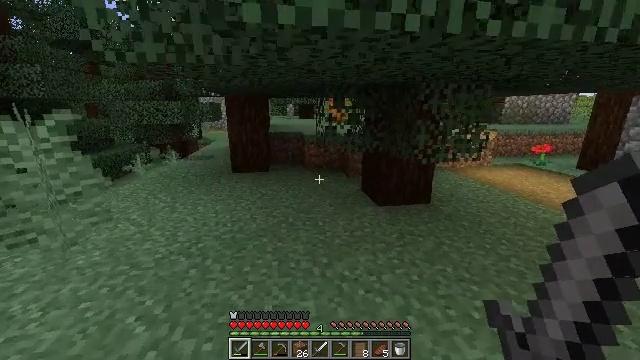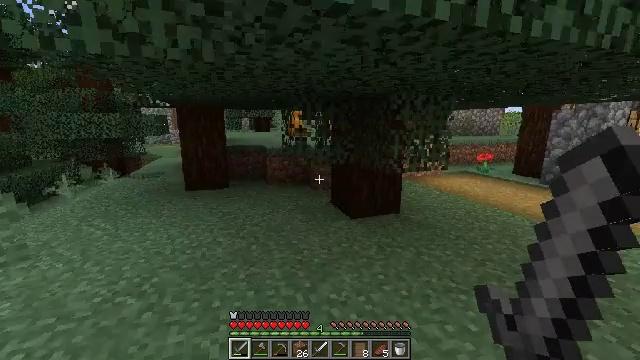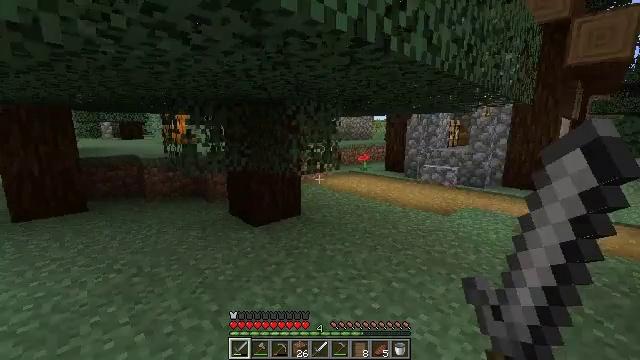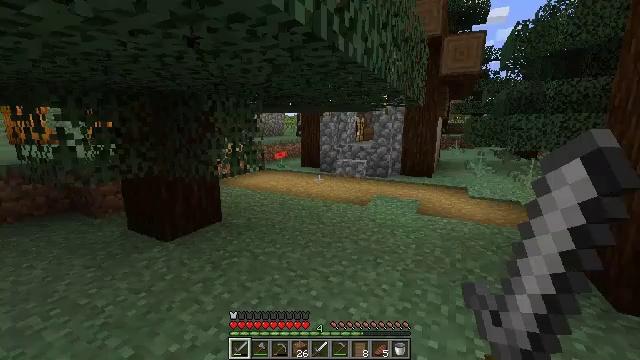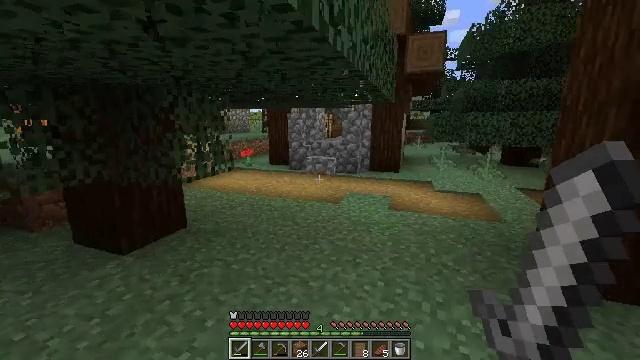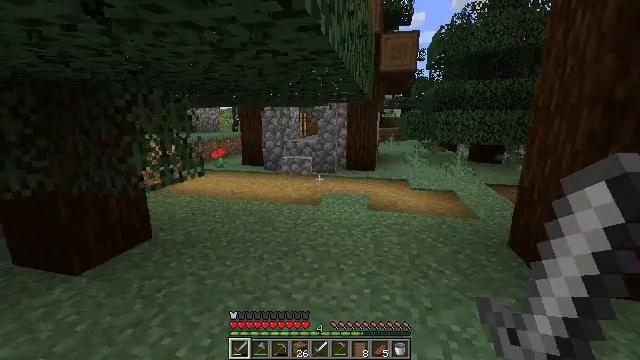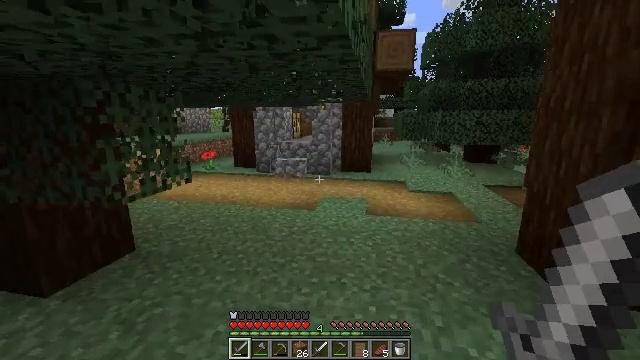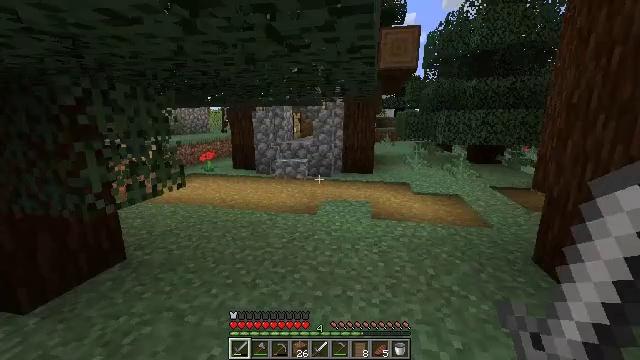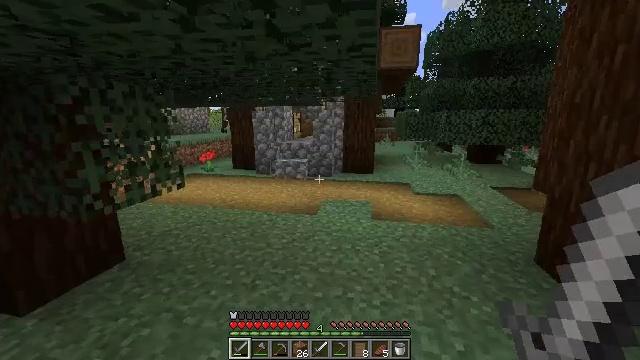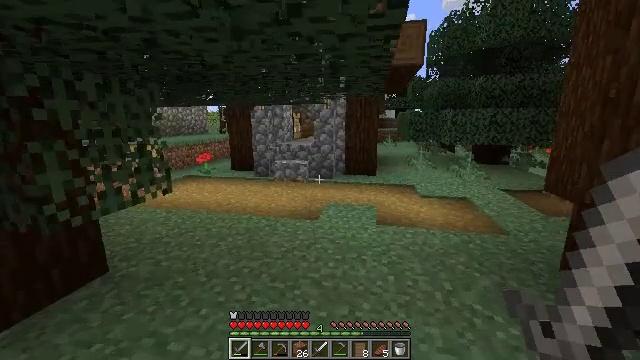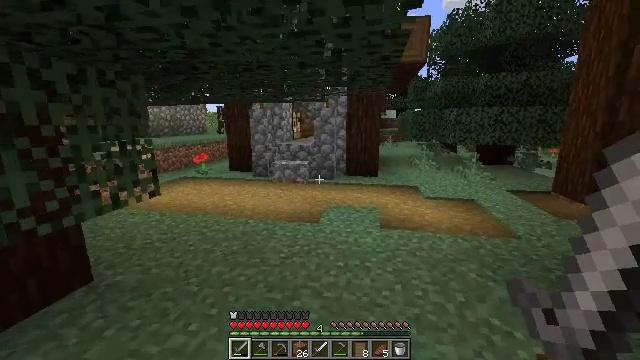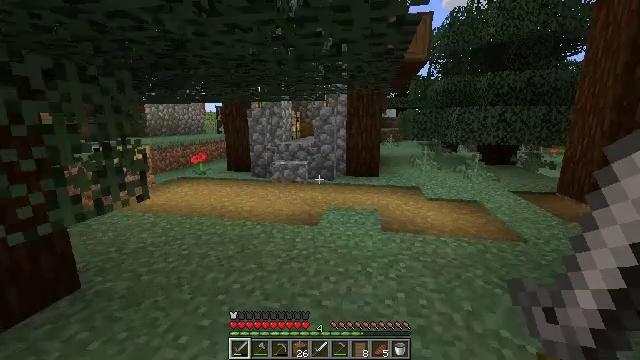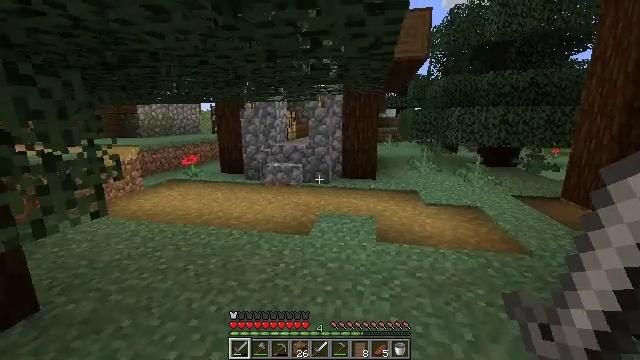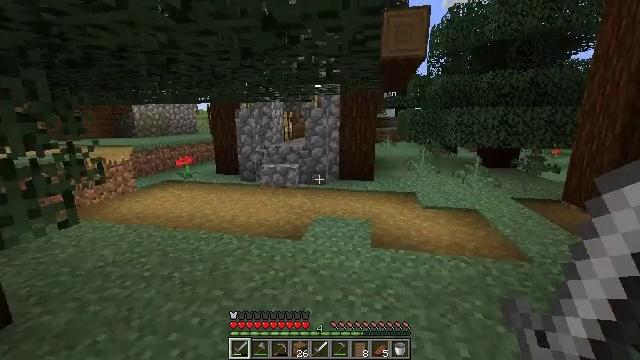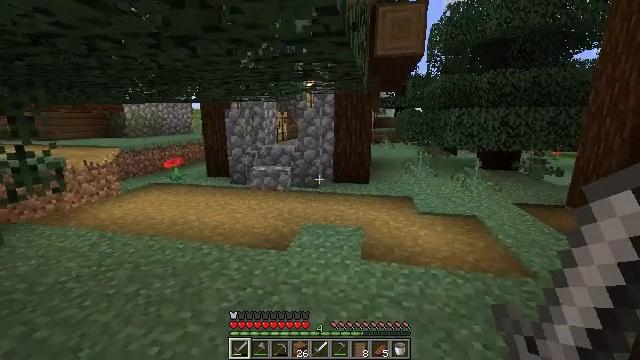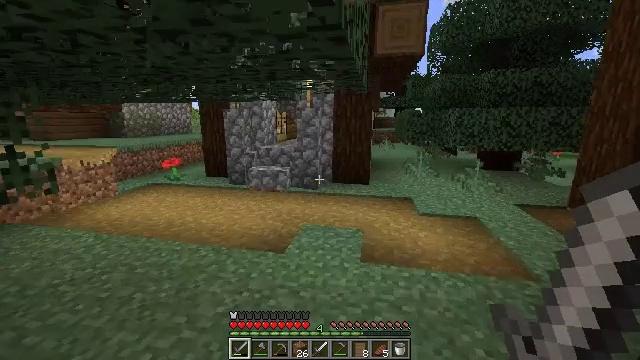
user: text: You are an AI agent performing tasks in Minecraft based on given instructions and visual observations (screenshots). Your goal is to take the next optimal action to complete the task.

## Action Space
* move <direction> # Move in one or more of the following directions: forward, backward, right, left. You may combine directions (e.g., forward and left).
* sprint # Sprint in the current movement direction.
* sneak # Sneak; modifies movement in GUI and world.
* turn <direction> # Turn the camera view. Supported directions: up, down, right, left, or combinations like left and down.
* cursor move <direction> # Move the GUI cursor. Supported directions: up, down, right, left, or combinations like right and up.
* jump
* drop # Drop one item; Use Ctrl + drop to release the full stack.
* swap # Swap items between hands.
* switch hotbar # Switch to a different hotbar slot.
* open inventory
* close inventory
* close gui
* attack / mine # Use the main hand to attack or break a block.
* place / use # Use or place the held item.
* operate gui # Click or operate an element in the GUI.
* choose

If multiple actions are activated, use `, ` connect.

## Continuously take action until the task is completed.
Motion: motion action
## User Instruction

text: Harvest the spruce door from its frame.
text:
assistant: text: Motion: move forward and move left, turn right and up
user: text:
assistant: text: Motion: move forward and move left, turn right and up
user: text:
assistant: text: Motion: move forward, turn right
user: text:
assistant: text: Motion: move forward, turn right
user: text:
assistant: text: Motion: move forward, turn right
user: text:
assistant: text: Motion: move forward, turn right
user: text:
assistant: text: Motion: move forward
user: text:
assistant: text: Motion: move forward
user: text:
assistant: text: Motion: move forward
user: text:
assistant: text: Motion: move forward
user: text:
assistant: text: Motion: move forward and move right
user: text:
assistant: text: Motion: move forward and move right
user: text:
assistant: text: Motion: move forward and move right
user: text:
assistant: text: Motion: move forward
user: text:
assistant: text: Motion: move forward
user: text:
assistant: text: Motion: move forward
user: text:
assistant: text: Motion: move forward
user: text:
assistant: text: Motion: move forward
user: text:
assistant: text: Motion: move forward and move right
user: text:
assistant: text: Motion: move forward and move right
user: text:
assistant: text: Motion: move forward and move right
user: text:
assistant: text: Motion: move forward and move right
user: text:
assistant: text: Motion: move forward and move right
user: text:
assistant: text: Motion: move forward and move right
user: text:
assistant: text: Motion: move forward and move right
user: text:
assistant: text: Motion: move forward and move right
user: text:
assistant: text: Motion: move forward and move right
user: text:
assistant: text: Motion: move forward and move right
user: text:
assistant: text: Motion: move forward and move right
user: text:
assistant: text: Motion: move forward and move right